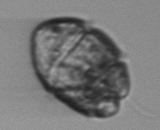
Label: Margalefidinium